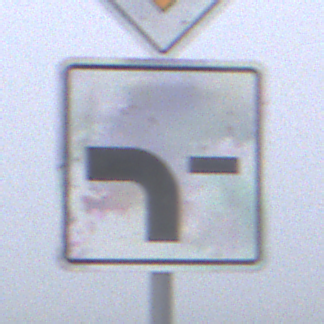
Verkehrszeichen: VerlaufVorfahrtsstrasse6
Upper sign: Vorfahrtsstrasse
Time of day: MorningAfternoon
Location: Outdoor (RoadRail)
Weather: Overcast
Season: NotSpecified
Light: Natural